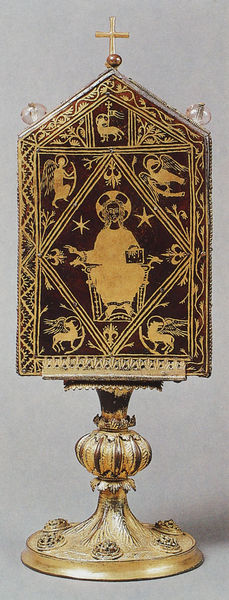
Titel: Kreuzreliquiar aus Mariengraden
Institution: Köln, Domschatzkammer
Schlagwörter: adler, flügel, schwarz, ornament, mensch, sockel, taube, kirche, gold, kelch, edelsteine, fliegen, pferde, engel, flagge, thron, metall, foto, messing, lamm, buch, fuss, kreuz, sterne, altar, heiligenschein, christus, jesus, monstranz, heiliger, löwe, heiland, stier, symbole, tabernakel, apostel, heiliger geist, evangelisten, majestas domini, tetramorph, rkreuz, evangelisten symbole, sohn christis, gtaube